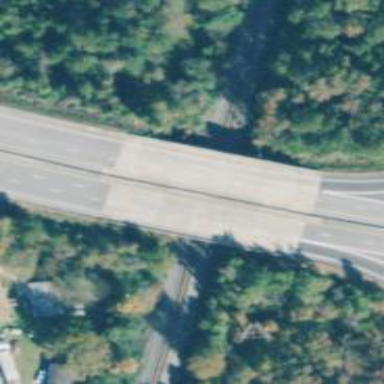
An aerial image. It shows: Bridge with asphalt surface. It is part of primary link highway.